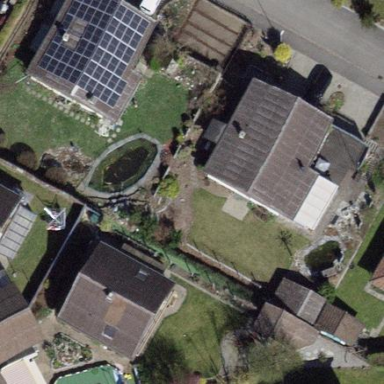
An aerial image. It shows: Detached building with gabled roof.